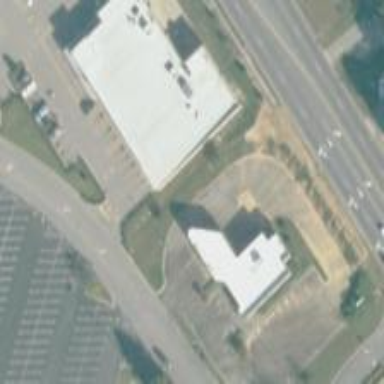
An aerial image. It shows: Building that houses supermarket.